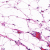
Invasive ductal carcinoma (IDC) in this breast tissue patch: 1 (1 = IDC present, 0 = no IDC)